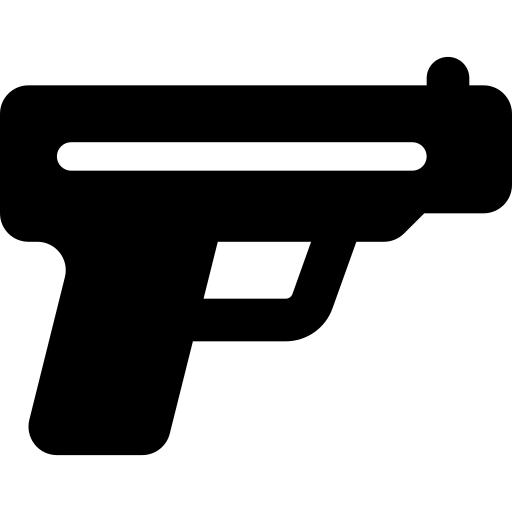
Tags: icon, FontAwesome, fa-icon, solid, gun